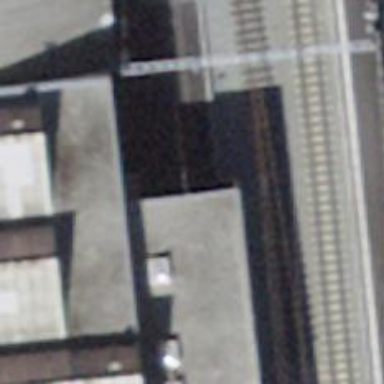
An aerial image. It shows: Narrow-gauge railway in service yard. The railway is electrified with contact line.